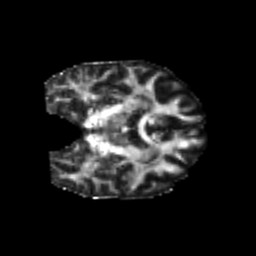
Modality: FA
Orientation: coronal
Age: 24
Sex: female
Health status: healthy
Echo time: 0.074 s